Field crop: tomato
Growth stage: 1
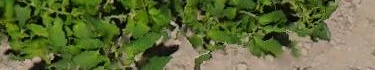
Species: tomato